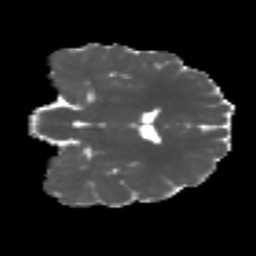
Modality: MD
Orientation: coronal
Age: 21
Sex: female
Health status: ill
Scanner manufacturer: siemens
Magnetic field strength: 3 T
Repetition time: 6.5 s
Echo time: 0.062 s